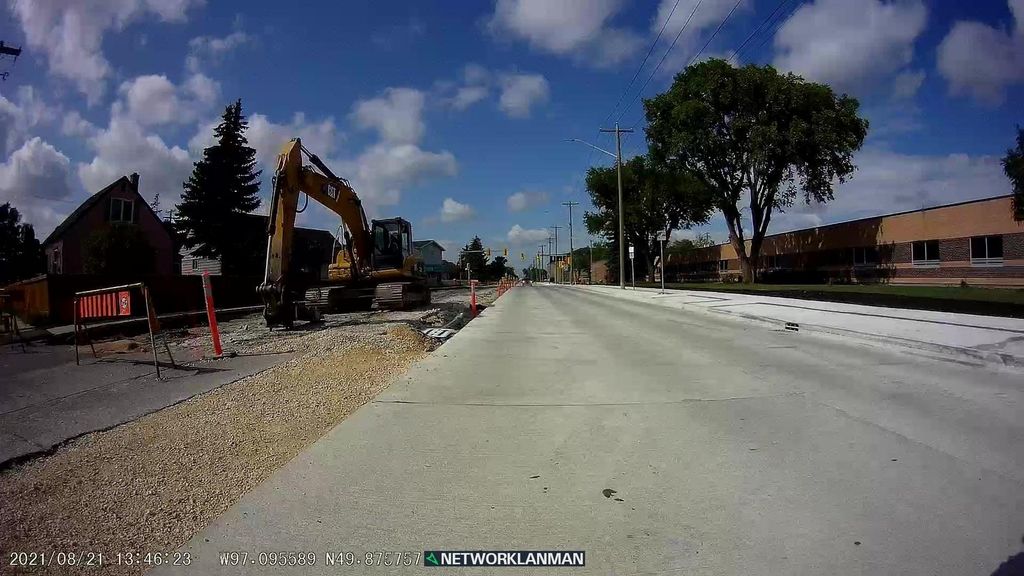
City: winnipeg